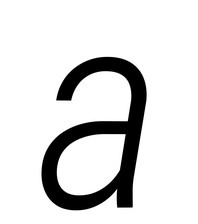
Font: Roboto-Italic_Condensed_Light_Italic